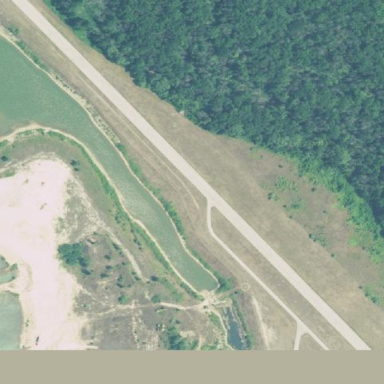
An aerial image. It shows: Asphalt runway at the airport.